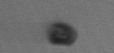
Label: Dinophyceae